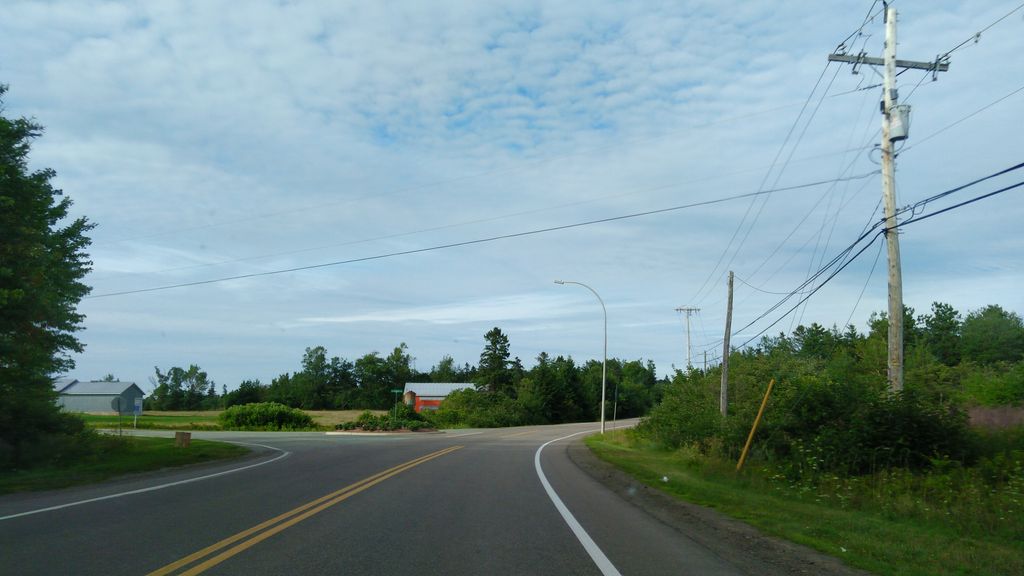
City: charlottetown